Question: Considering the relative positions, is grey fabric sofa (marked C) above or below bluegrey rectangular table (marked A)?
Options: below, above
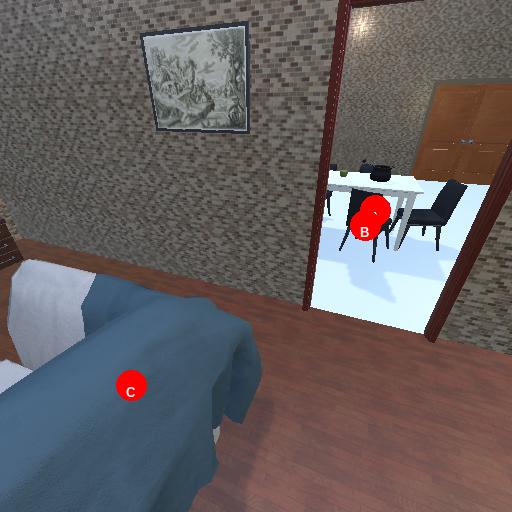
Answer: below